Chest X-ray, AP view. Patient: 21 years old, sex F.
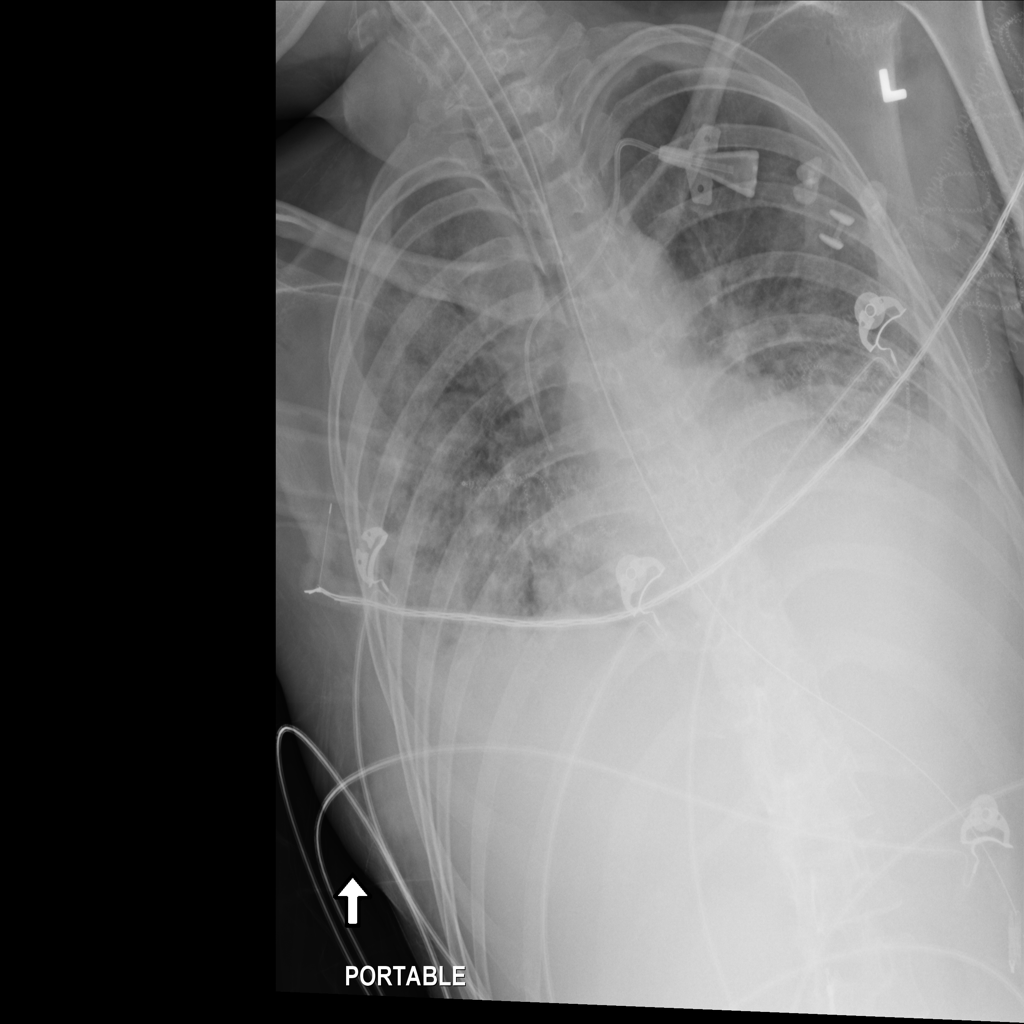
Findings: Infiltration